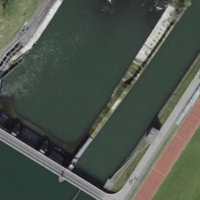
EUNIS habitat code: 15
Species observed at this site:
Lamium galeobdolon